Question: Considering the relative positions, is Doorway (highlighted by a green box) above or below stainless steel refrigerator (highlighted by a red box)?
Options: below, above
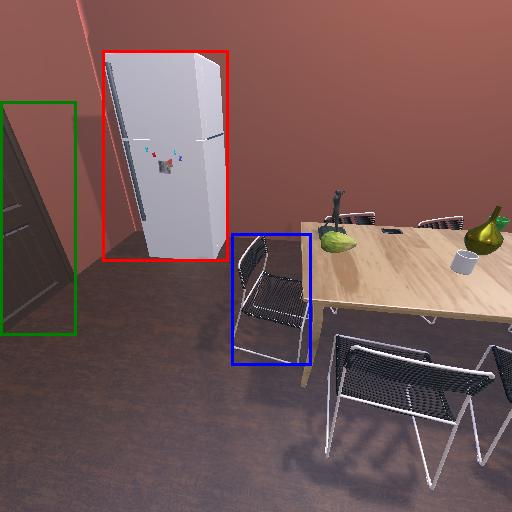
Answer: below